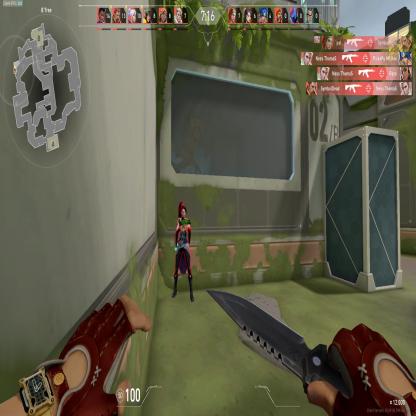
Label: enemy